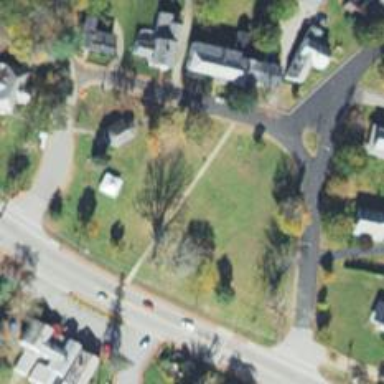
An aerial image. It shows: Park located in historic district.